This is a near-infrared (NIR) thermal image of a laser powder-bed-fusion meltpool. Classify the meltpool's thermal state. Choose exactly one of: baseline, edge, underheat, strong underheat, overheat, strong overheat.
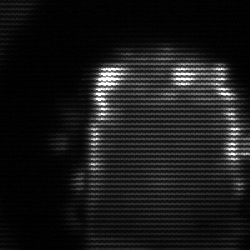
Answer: baseline